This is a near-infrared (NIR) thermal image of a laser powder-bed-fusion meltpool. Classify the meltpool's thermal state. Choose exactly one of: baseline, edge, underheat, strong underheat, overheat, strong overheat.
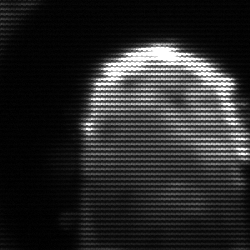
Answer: baseline